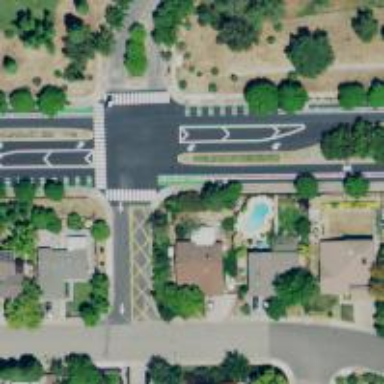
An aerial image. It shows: Uncontrolled road crossing.